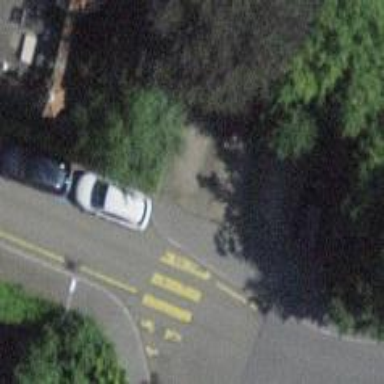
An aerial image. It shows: Kerb serving as barrier.